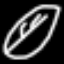
Label: leaf